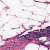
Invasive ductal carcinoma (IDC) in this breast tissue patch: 0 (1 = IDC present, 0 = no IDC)